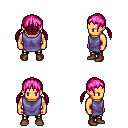
a pixel art fantasy rpg character, male body template, human, tanned skin, chain tabard jacket, gold greaves, pink twin-tailed hairstyle, brown shoes, four views (front, back, left, right), 2x2 character sprite sheet, small pixel art, hard edges, no anti-aliasing